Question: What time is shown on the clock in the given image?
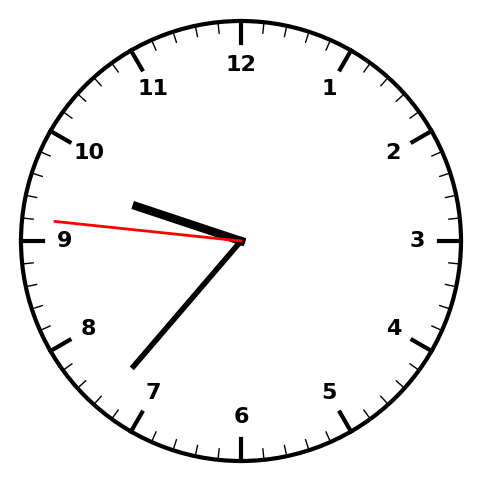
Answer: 09:36:46